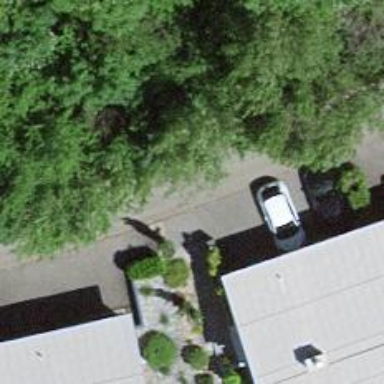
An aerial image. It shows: Residential road with asphalt surface.